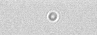
Label: camera_spot